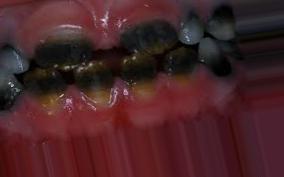
Condition: Tooth Discoloration